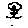
Label: flower